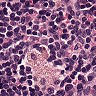
Metastatic tissue present: no